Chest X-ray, PA view. Patient: 52 years old, sex M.
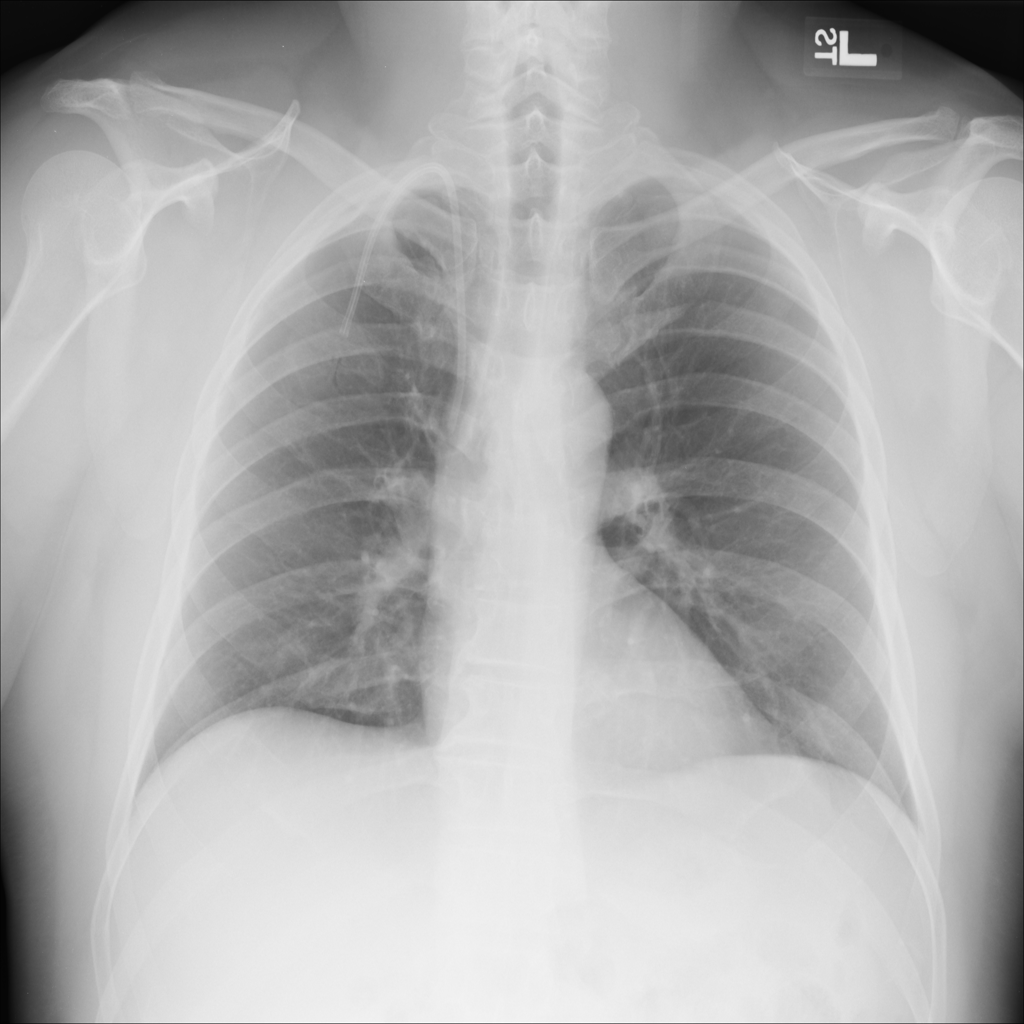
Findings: No Finding